Interaction volume radius: 5 \u00c5
Interaction volume height: 10 \u00c5
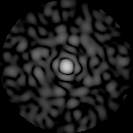
Disorder parameter: 0.8715